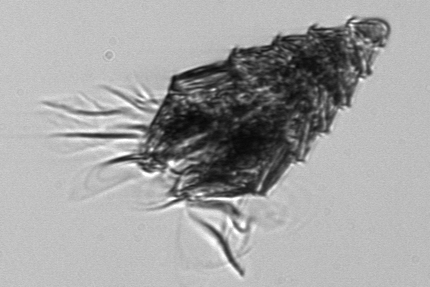
Label: Laboea_strobila